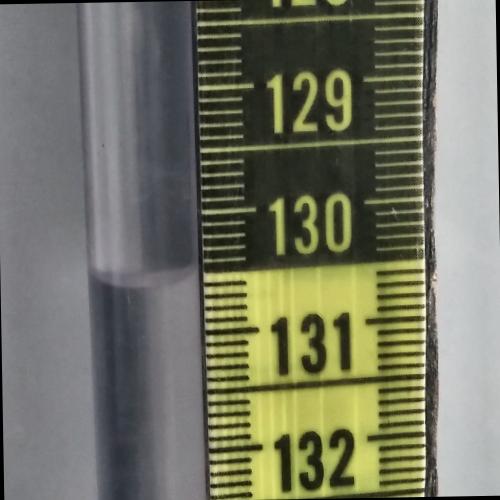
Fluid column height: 130.5 cm